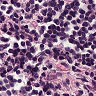
Metastatic tissue present: no